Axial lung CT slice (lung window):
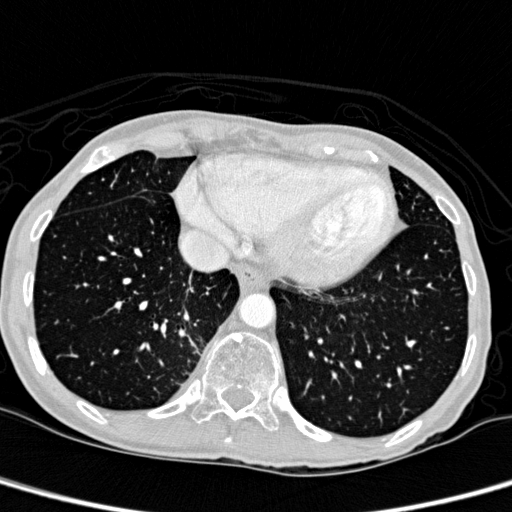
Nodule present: no